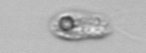
Label: Amoeba